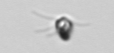
Label: Pyramimonas